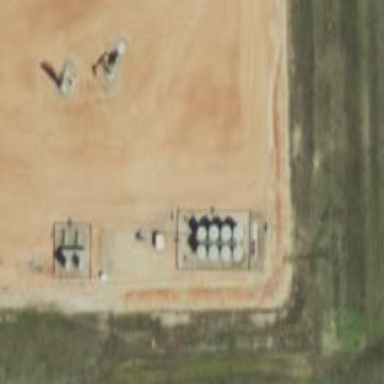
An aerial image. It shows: Storage tank that is man-made.